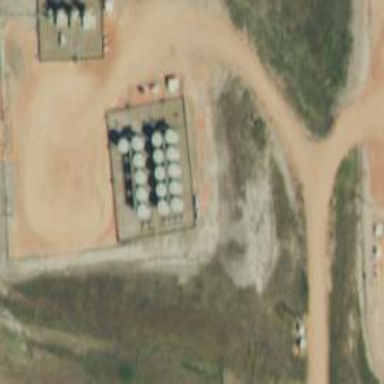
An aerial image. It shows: Storage tank with man-made structure.